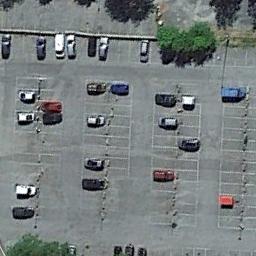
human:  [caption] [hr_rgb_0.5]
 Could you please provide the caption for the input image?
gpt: There are some cars on the parking lot .

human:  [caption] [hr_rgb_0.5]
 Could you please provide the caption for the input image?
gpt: The parking lot has some parked cars of different colors but lots of parking spaces are still empty .

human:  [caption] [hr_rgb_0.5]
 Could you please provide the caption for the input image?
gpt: More than a half of the cars in the parking lot are black .

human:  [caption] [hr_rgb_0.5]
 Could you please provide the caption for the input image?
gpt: There are many different colored cars in the parking lot .

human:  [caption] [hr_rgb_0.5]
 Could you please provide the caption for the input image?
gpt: There are some cars on the parking lot .